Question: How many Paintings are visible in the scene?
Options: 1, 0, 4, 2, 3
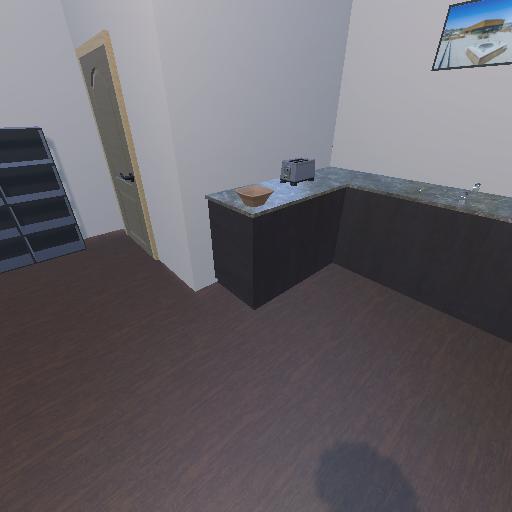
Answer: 1